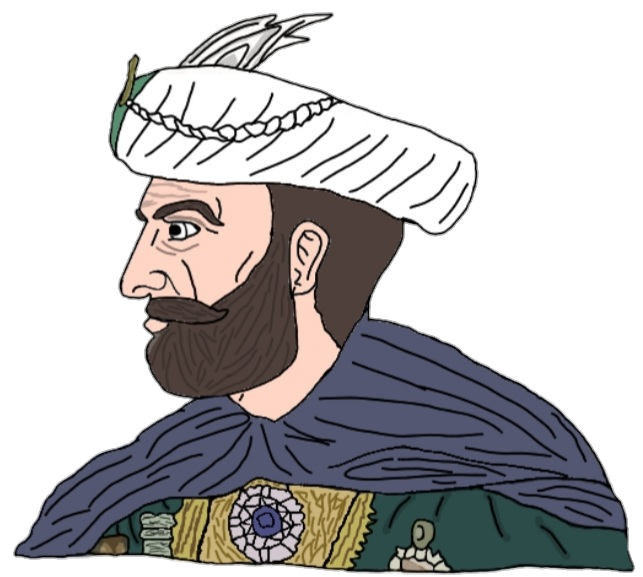
Label: 4_Yes_Chad